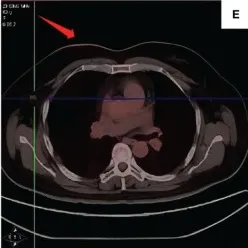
PET-CT results of patients at different time. After four cycles of treatment (November 20, 2020), the right breast tumor and axillary lymph nodes were smaller than before.
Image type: radiology (pet)